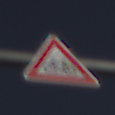
Verkehrszeichen: RadverkehrRechts
Umgebung: Outdoor, Nature
Tageszeit: MorningAfternoon
Wetter: PartlyCloudy
Licht: Natural
Jahreszeit: NotSpecified
Kontrast: HighContrast